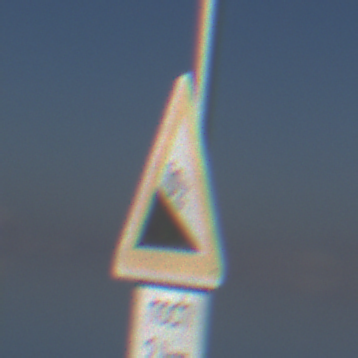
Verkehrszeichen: Gefaelle10
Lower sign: LaengeEinerStrecke4
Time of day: MorningAfternoon
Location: Outdoor (Nature)
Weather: PartlyCloudy
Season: NotSpecified
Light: Natural